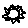
Label: sun